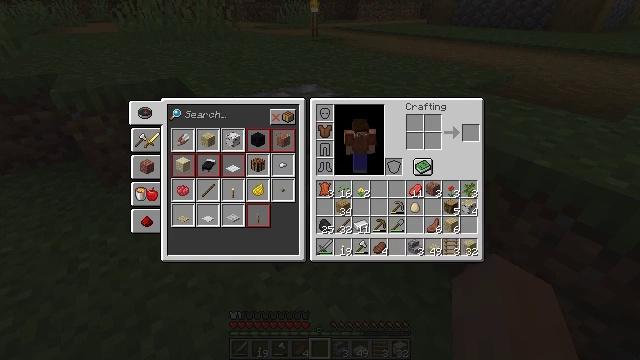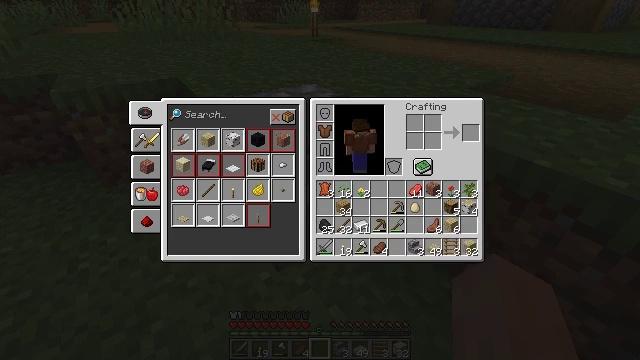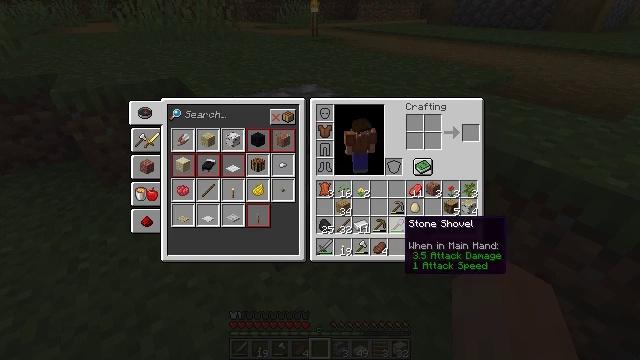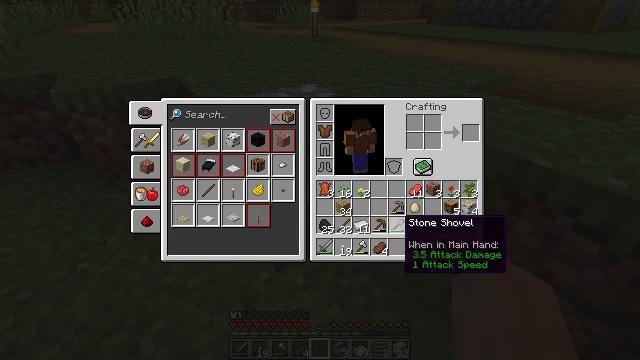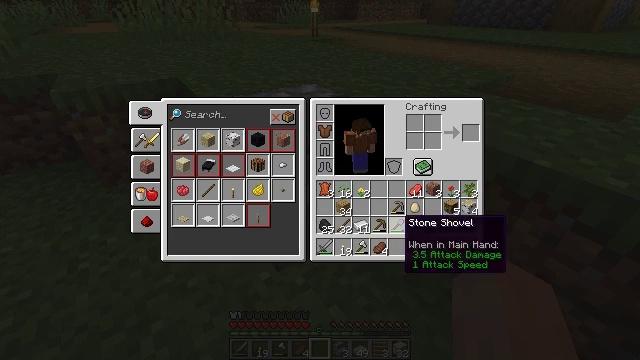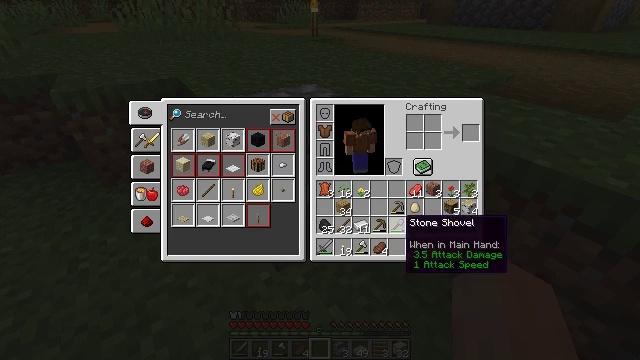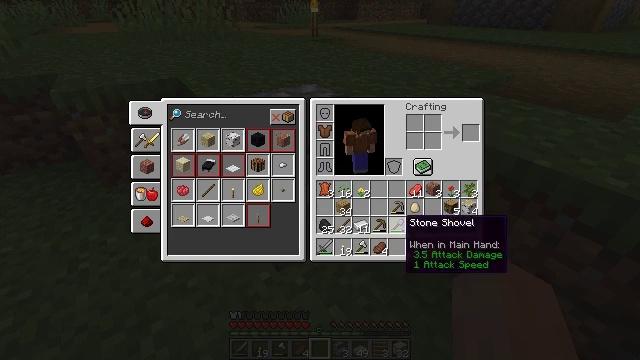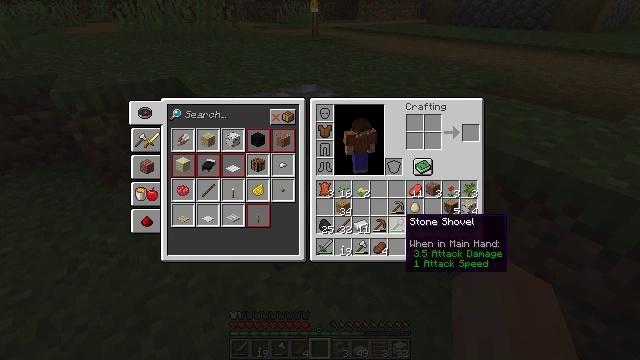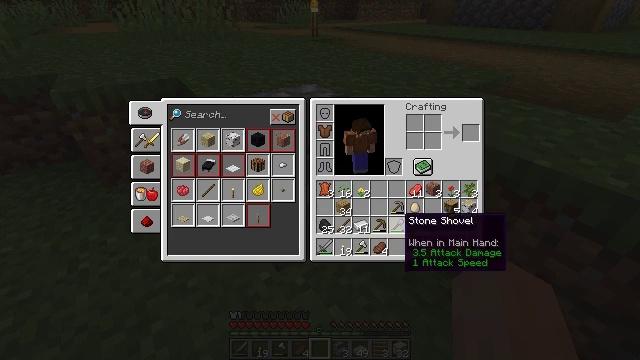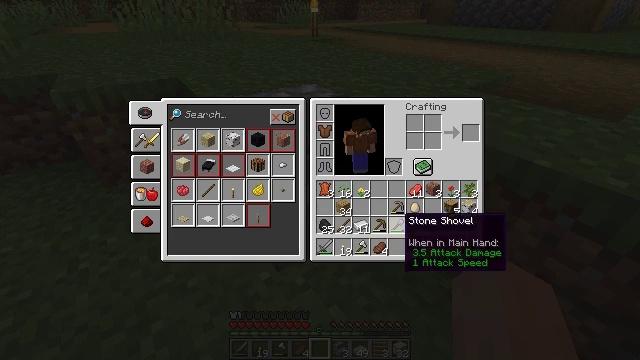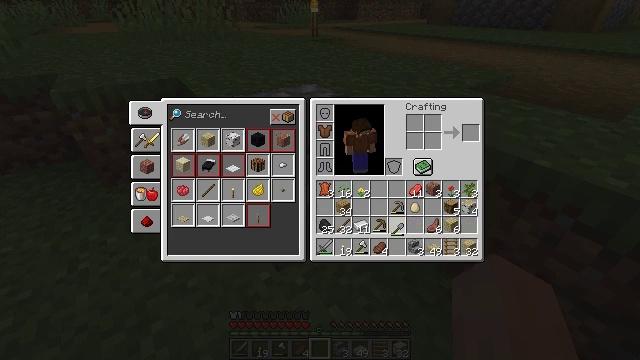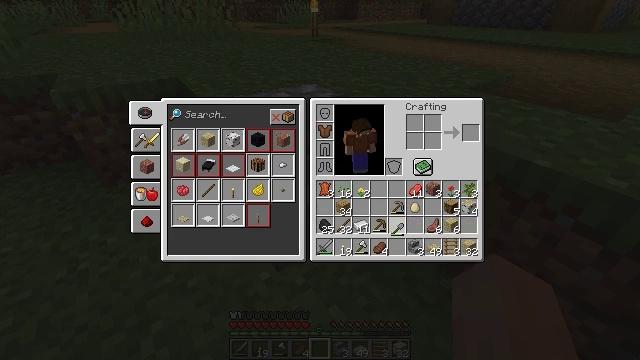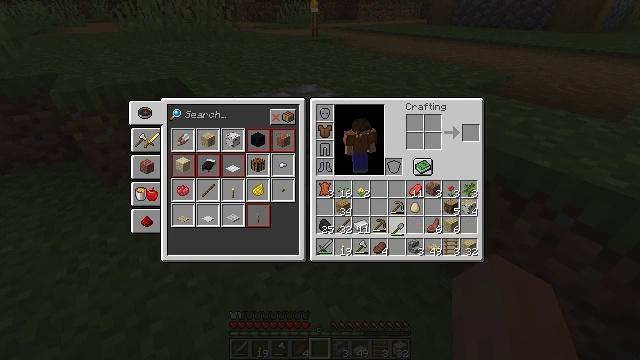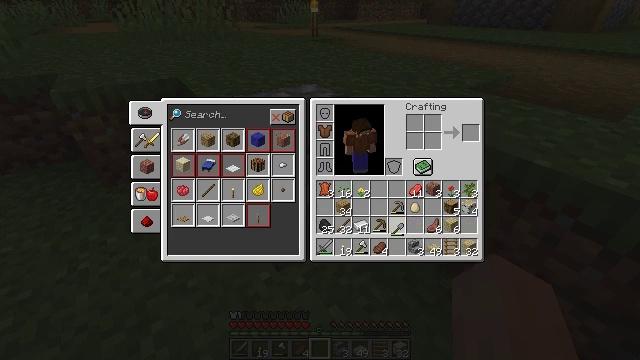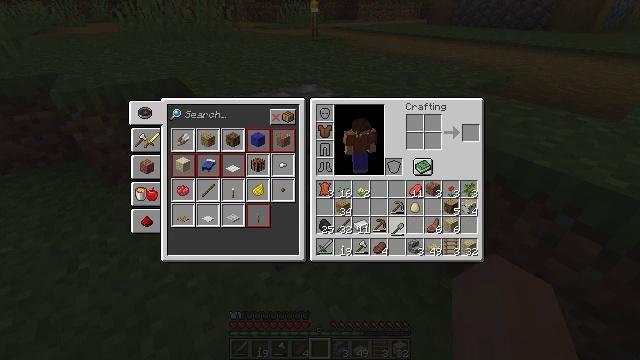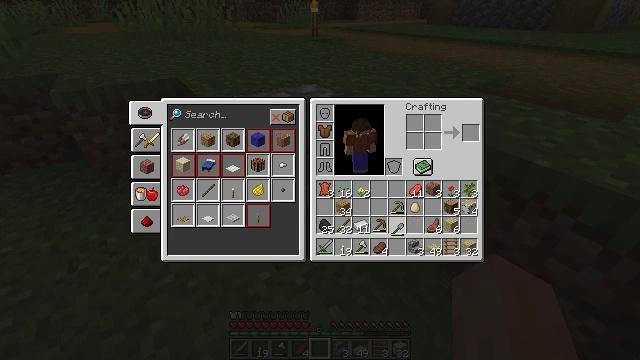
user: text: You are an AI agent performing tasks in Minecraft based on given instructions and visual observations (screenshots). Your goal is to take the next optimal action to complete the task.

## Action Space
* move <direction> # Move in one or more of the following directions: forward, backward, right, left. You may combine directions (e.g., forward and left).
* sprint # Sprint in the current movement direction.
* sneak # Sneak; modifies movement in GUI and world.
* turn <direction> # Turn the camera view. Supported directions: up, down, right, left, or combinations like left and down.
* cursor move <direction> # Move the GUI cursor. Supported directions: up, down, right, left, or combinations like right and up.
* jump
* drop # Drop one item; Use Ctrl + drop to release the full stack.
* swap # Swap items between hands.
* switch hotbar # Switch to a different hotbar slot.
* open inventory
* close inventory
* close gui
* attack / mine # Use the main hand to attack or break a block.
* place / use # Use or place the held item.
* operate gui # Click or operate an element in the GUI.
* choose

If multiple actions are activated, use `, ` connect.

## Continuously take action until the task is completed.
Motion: motion action
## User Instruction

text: Recycle the cobblestone stairs.
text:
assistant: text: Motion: cursor move right
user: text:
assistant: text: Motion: no_op
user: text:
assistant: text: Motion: no_op
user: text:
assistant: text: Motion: no_op
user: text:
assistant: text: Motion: no_op
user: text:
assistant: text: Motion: no_op
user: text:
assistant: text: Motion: no_op
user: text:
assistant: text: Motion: no_op
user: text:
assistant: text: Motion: no_op
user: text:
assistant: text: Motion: operate gui
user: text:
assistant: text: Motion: operate gui
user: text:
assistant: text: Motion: no_op
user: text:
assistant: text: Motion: no_op
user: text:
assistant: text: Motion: no_op
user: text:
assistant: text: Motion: no_op
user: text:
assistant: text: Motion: no_op
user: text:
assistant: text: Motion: no_op
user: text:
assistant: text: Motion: no_op
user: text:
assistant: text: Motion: operate gui
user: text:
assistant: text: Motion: operate gui
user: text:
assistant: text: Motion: operate gui
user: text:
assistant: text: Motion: no_op
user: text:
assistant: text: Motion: no_op
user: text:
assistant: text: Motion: no_op
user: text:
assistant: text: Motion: no_op
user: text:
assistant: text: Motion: no_op
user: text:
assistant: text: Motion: no_op
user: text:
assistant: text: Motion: no_op
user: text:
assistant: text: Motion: no_op
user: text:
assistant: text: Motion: no_op